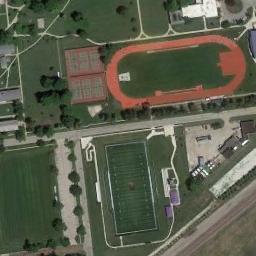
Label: ground_track_field